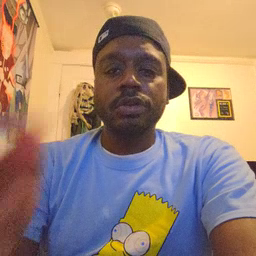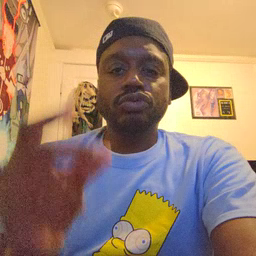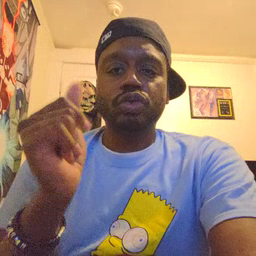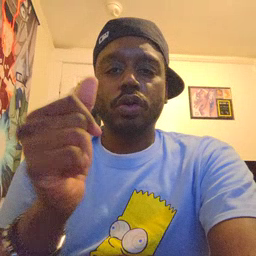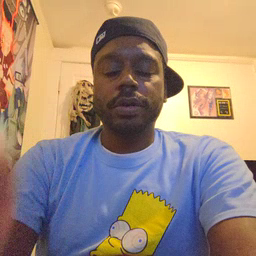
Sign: dog